Question: I'm using this <URL> to send a sample POST request from my Arduino Uno WiFi Rev2 to a publicly accessible URL. It works. I get a legit response.
But now, I want to send a HTTP request from my Arduino code that mimics this curl call to send an email <URL>:
'''
curl --request POST --header 'Content-Type: application/x-www-form-urlencoded' --user 'api:XXXXXXXXXXXXXXXXXXXXX' --data-urlencode from='Mailgun Sandbox <postmaster@sandbox7d1aaf2f157f42d8844b1ac4c38a0ef7.mailgun.org>' --data-urlencode to='Me <myemail@gmail.com>' --data-urlencode subject='Hello World1' --data-urlencode text='Hello World2' "https://api.mailgun.net/v3/sandbox7d1aaf2f157f42d8844b1ac4c38a0ef7.mailgun.org/messages"
'''
How can I do it? When I intercepted this curl call with a proxy, I see that it is sending these bytes:
'''
POST https://api.mailgun.net/v3/sandbox7d1aaf2f157f42d8844b1ac4c38a0ef7.mailgun.org/messages HTTP/1.1
Host: api.mailgun.net
Authorization: Basic YYYYYYYYYYYYYYY
User-Agent: curl/7.54.0
Accept: */*
Content-Type: application/x-www-form-urlencoded
Content-Length: 183
from=Mailgun%20Sandbox%20%3Cpostmaster%40sandbox7d1aaf2f157f42d8844b1ac4c38a0ef7.mailgun.org%3E&to=Me%20%3Cmyemail%40gmail.com%3E&subject=Hello%20World1&text=Hello%20World2
'''
It's difficult to recreate that in C++. How is that 'Authorization' token determined? There must be an idiomatic/well-known way to do this.
The <URL> they don't offer code snippets for C/C++.

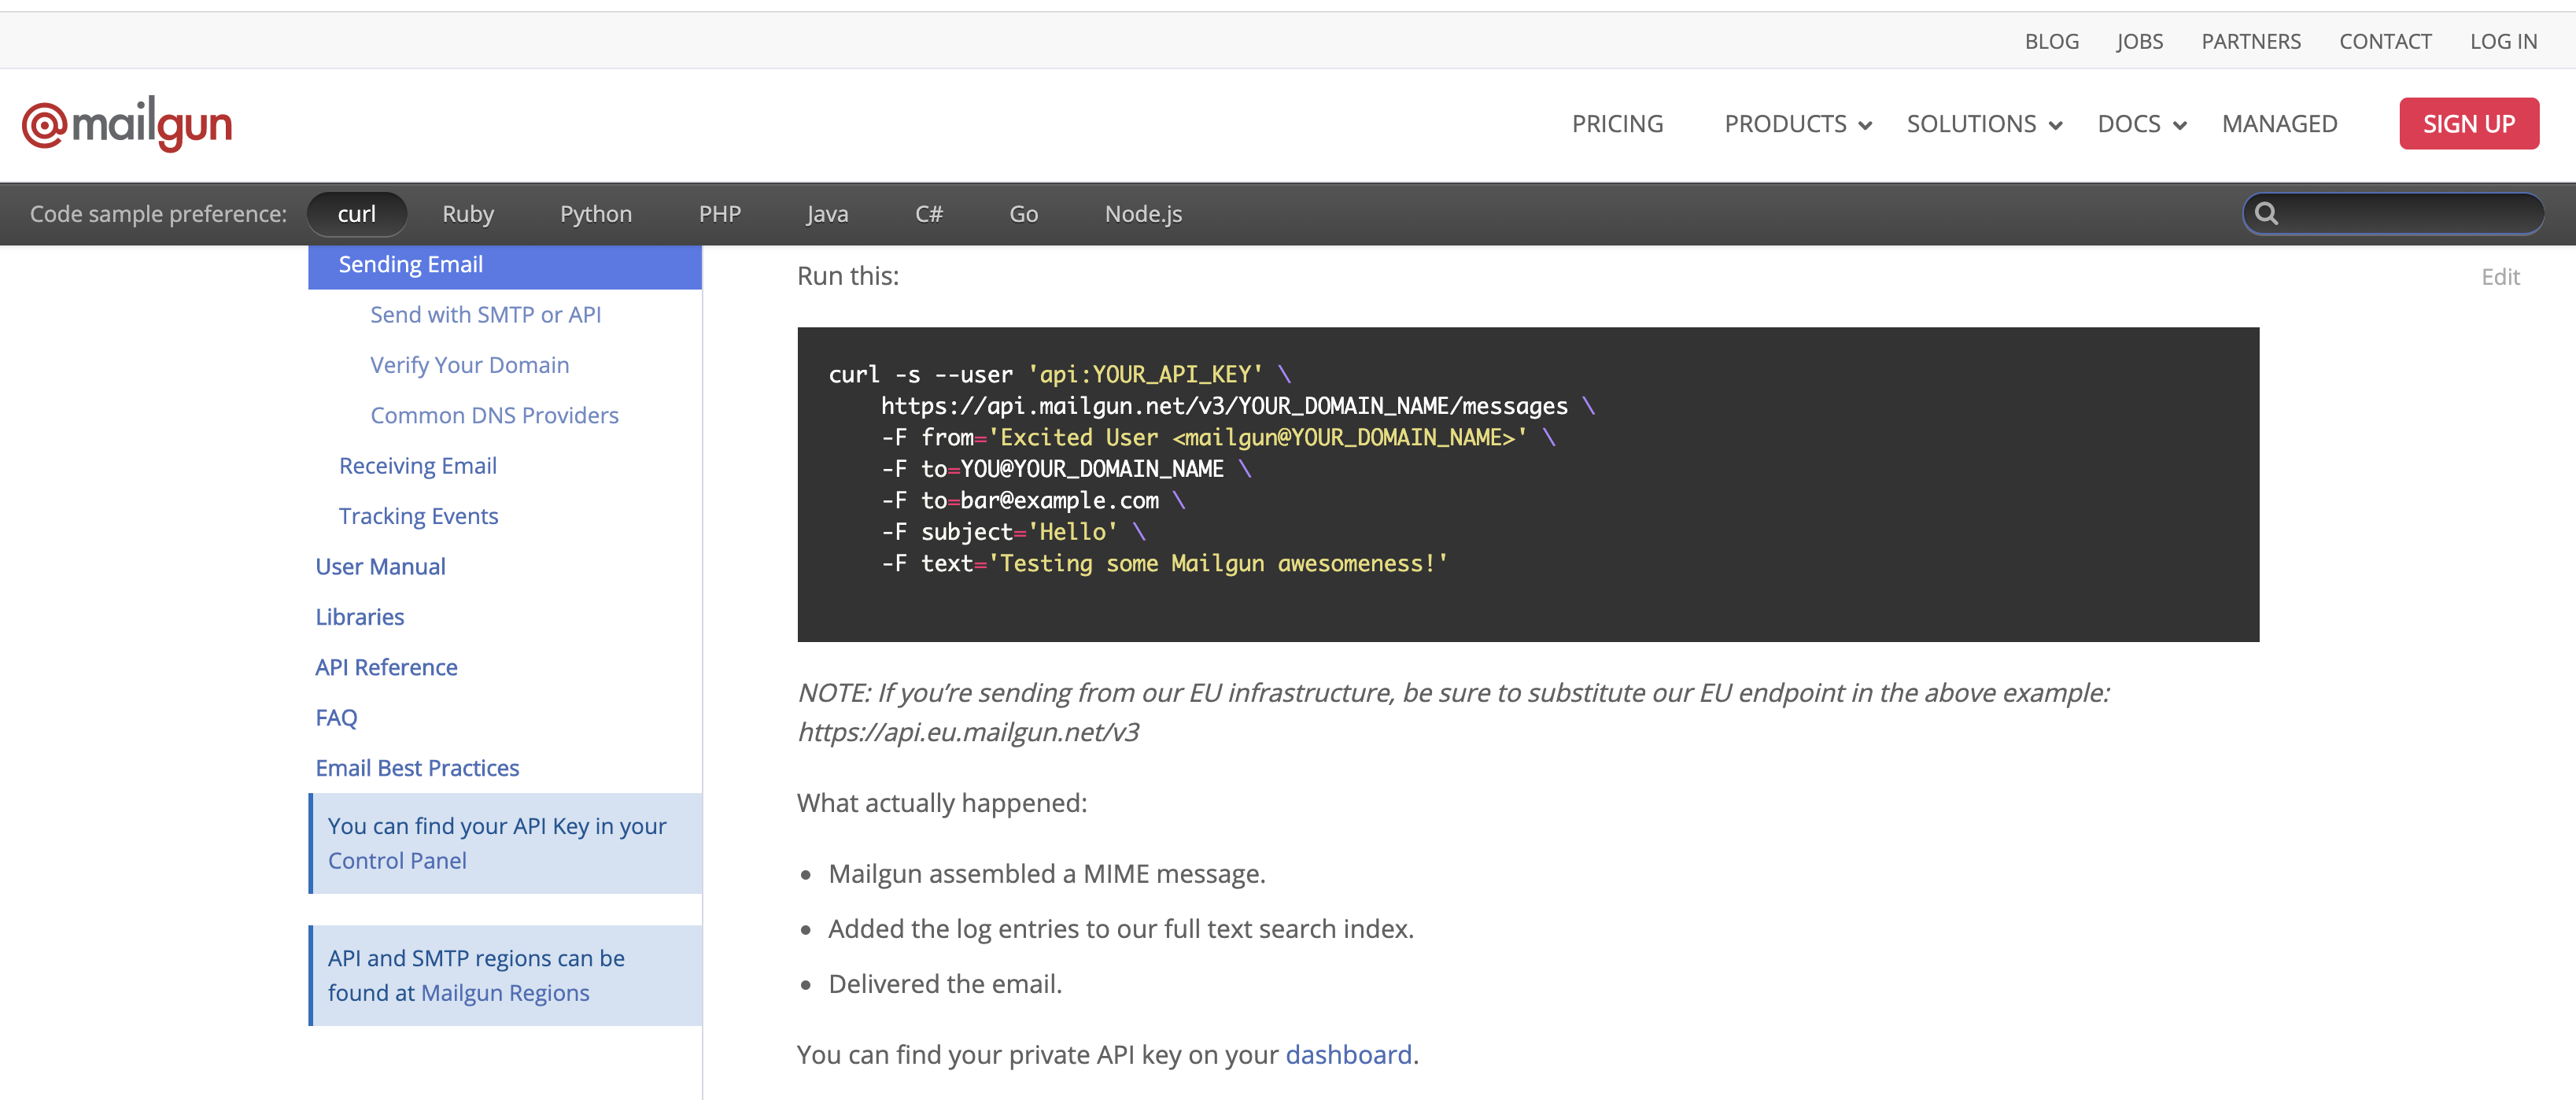
Answer: That authorization looks like <URL>. So it is base64-encoded user:password
If you want to verify try base64 decoding the string and see. Needless to be said that makes it wholly unsuitable for use over HTTP since it would be sending your password in clear text.